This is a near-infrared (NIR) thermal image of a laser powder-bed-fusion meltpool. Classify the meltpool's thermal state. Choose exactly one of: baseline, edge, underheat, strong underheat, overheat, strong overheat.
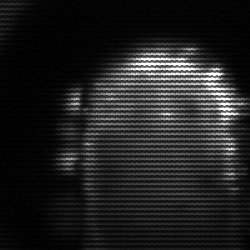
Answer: baseline